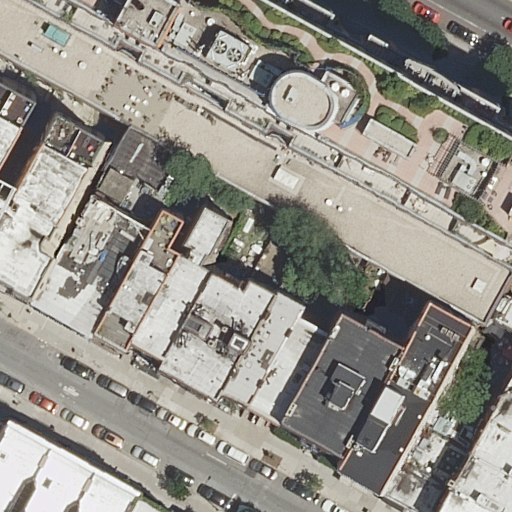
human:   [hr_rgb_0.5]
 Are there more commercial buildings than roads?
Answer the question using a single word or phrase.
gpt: no

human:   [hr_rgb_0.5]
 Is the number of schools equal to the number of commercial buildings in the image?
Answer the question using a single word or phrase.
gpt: no

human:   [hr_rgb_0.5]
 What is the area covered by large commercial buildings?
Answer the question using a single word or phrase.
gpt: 0m2

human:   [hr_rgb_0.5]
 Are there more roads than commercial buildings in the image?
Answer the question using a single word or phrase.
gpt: yes

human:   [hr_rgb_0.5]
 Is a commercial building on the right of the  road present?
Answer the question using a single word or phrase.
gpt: no

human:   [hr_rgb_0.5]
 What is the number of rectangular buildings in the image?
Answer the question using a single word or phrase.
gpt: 10

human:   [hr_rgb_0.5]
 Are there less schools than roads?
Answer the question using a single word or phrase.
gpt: no

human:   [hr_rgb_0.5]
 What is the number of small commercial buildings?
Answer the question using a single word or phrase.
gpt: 0

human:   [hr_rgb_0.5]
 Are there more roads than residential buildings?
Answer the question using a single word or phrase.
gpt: no

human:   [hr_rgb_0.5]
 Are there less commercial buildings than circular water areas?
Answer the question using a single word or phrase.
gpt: no

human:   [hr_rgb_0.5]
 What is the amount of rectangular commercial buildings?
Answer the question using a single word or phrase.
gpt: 0

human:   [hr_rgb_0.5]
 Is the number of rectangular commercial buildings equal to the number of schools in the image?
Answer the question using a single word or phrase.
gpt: no

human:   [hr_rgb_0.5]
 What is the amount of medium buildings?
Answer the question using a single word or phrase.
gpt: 13

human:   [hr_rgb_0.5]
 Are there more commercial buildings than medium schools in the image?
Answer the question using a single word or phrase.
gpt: no

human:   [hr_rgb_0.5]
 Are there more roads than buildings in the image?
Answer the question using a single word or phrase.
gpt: no

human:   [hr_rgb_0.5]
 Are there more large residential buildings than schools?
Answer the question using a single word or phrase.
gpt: yes

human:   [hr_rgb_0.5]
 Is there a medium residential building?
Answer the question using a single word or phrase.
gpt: yes

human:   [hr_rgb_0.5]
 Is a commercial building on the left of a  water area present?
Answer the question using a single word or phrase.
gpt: no

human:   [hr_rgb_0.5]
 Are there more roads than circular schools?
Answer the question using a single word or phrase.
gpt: yes

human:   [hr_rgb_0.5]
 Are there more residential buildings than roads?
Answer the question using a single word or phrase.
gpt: yes

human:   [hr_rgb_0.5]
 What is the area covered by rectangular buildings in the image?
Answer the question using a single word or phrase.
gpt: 1449m2

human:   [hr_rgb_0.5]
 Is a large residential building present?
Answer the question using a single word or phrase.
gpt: yes

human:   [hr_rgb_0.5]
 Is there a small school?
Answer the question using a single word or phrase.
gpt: yes

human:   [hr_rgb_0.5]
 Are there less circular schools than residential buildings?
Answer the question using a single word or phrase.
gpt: yes

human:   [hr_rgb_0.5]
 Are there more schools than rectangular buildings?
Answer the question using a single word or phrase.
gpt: no

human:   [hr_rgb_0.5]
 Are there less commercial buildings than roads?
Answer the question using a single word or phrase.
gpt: yes

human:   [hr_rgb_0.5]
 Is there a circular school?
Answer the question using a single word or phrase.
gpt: no

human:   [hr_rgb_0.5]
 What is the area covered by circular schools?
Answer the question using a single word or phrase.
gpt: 0m2

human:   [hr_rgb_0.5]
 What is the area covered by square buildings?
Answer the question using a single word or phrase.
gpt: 0m2

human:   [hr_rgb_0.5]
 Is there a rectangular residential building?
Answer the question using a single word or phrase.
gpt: yes

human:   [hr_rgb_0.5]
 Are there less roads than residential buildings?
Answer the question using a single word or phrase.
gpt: yes

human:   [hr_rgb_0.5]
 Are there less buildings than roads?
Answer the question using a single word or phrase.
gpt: no

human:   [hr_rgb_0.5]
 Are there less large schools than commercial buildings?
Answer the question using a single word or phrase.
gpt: no

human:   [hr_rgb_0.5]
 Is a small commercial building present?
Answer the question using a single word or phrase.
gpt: no

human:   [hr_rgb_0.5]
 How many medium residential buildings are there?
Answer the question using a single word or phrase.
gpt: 12

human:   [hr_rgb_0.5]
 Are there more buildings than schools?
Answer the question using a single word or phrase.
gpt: yes